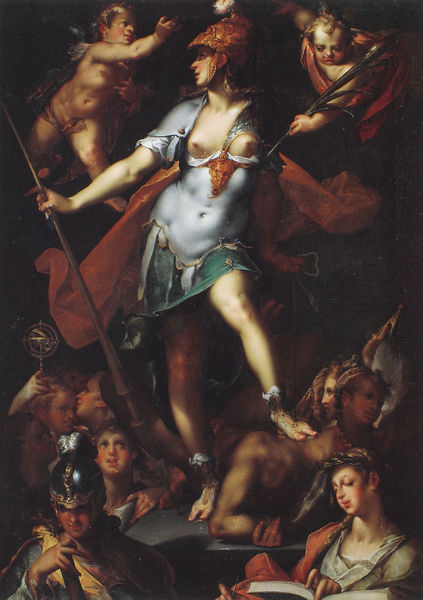
Titel: Triumph der Weisheit (Minerva als Siegerin über die Unwissenheit)
Künstler: Bartholomäus Spranger
Institution: Wien, Kunsthistorisches Museum
Schlagwörter: blau, fuß, gemälde, haut, nackt, grün, braun, brust, busen, frau, tisch, blick, rot, malerei, rock, silber, stehen, bild, schauen, öl, gold, mantel, engel, putte, putto, beine, hellblau, brüste, füße, italien, stab, lanze, soldaten, lesen, metall, bauch, knie, barfuss, panzer, buch, kniee, uniform, soldat, helm, göttin, rüstung, sieg, helme, sandale, harnisch, spengler, manierismus, amazone, johanna, heilige, speer, amor, putten, sexy, putti, minerva, athena, kriegerin, kämpferin, roter mantel, viktoria, soldatin, siegerin, grüner rock, jeanne d'arc, krieg, tod, heeresführerin, kampf sieg leiden tod, soldsat